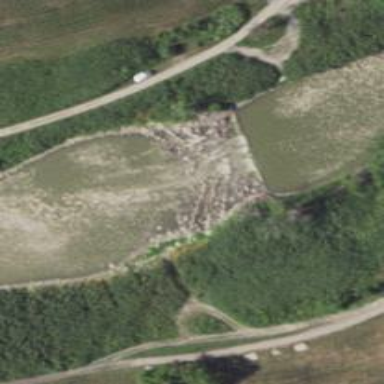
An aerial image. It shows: Quarry area.